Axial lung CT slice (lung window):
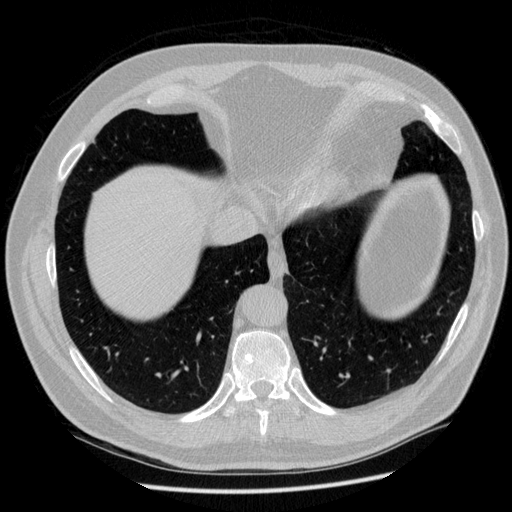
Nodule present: no